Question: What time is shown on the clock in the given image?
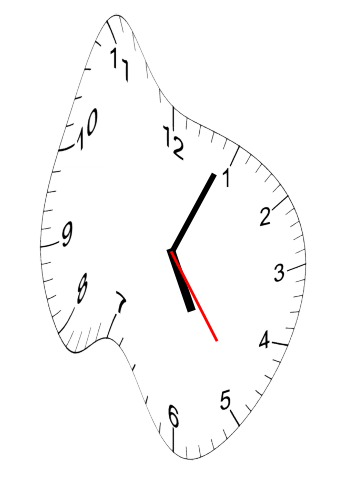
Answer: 05:04:24